Question: Jsfiddle here: <URL>
Regarding the yellow div box that I drew, I want my ordered list numbers to left-align directly underneath the box. It does not appear on the JSFiddle, but on my home machine, due to a different resolution monitor, the numbers appear outside of the yellow div box, like this:

I want my numbers to be aligned underneath the yellow div box. How can I do this?
I tried playing with margins but that just seems so arbitrary and may not work cross-browser/cross-system
'''
margin-left: 20px;
margin-right: auto;
'''
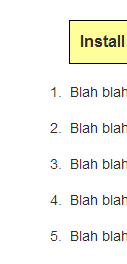
Answer: I had success aligning the list numbers to your yellow box by using the following CSS definitions on the ordered list:
'''
ol {
padding:0;
list-style-position:inside;
}
'''
Here's a working demo:
'''
.slide {
margin-left: auto;
margin-right: auto;
max-width: 1180px;
width: 90%;
border: 1px solid black;
background-color: #FFFF99;
margin-bottom: 20px;
}
ol {
padding: 0;
list-style-position: inside;
}
.thetext {
margin-left: auto;
margin-right: auto;
max-width: 1180px;
width: 90%;
margin-bottom: 20px;
}
'''
'''
<div class="slide">
<h3>Category 1</h3>
</div>
<div>
<ol>
<li class="thetext">Item 1</li>
<li class="thetext">Item 2</li>
<li class="thetext">Item 3</li>
</ol>
</div>
'''
<URL>
For reference:
> The list-style-position CSS property specifies the position of the
marker box in the principal block box.OUTSIDE: The marker box is outside the principal block box.INSIDE: The marker box is the first inline box in the principal block box, after
which the element's content flows.
<URL>